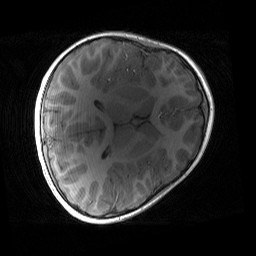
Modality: T1w
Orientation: axial
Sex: male
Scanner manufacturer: siemens
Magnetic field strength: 3 T
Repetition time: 1.9 s
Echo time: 0.00243 s